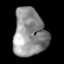
Tissue: lung
Cell type: Epithelial cells
Senescence score: 0.223
Nuclear area (px): 1530
Mean DAPI intensity: 144.759